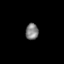
Tissue: skin
Cell type: Epithelial cells
Senescence score: 0.2858
Nuclear area (px): 205
Mean DAPI intensity: 127.351